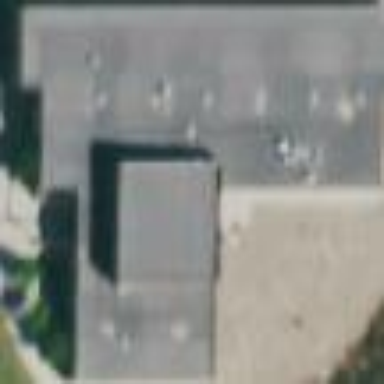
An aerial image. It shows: School building.